Interaction volume radius: 5 \u00c5
Interaction volume height: 10 \u00c5
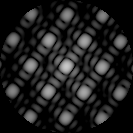
Disorder parameter: 0.03677